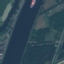
Land use / land cover: River